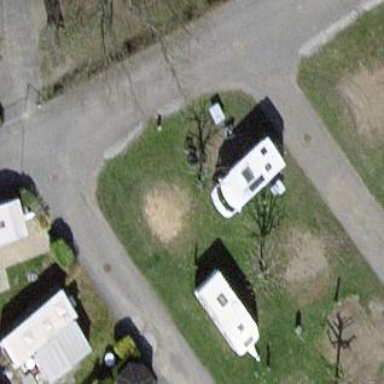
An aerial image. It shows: Camping pitch for tourists.